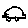
Label: car